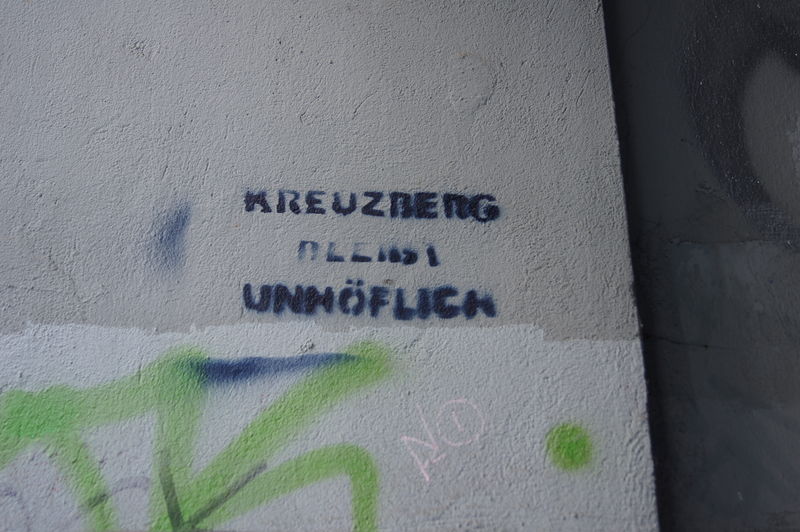
Titel: Kreuzberg bleibt unhöflich
Standort: Berlin
Schlagwörter: blau, weiß, grün, grau, wand, rosa, ecke, farbe, klein, berlin, politik, buchstaben, punkt, politisch, art, sprühen, vorlage, wörter, stadtteil, schablone, bezirk, graffiti, stencil, grafitti, aussage, street, grafiti, kreuzberg, street art, graffitti, grafitty, bleibt, unhöflich, no, vandalismus, straßenkunst, banksy, graffitty, sprühdose, 2008, allens